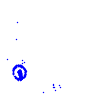
Particle: electron